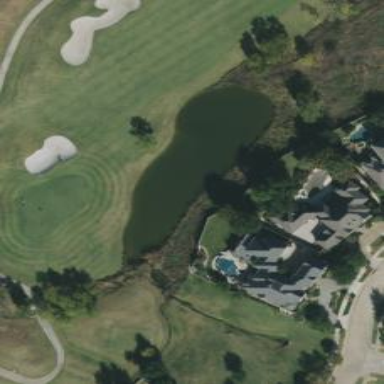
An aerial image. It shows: Water hazard on golf course. The hazard is natural water feature.